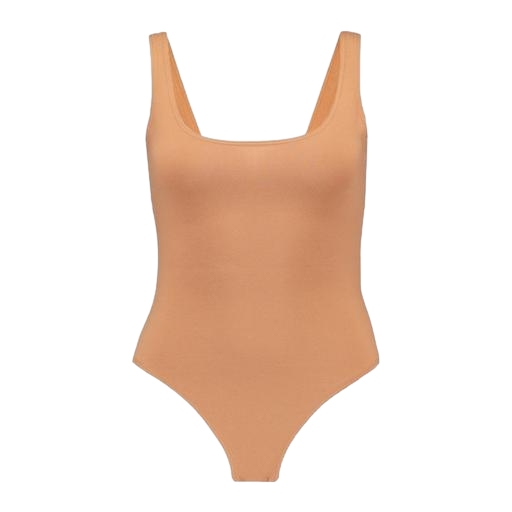
slim scoop tank, tight fit nd low scoop neck, scoop neck form, white background